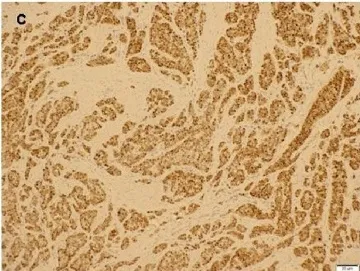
CDX2.
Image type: pathology (immunostaining)